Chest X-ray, AP view. Patient: 60 years old, sex F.
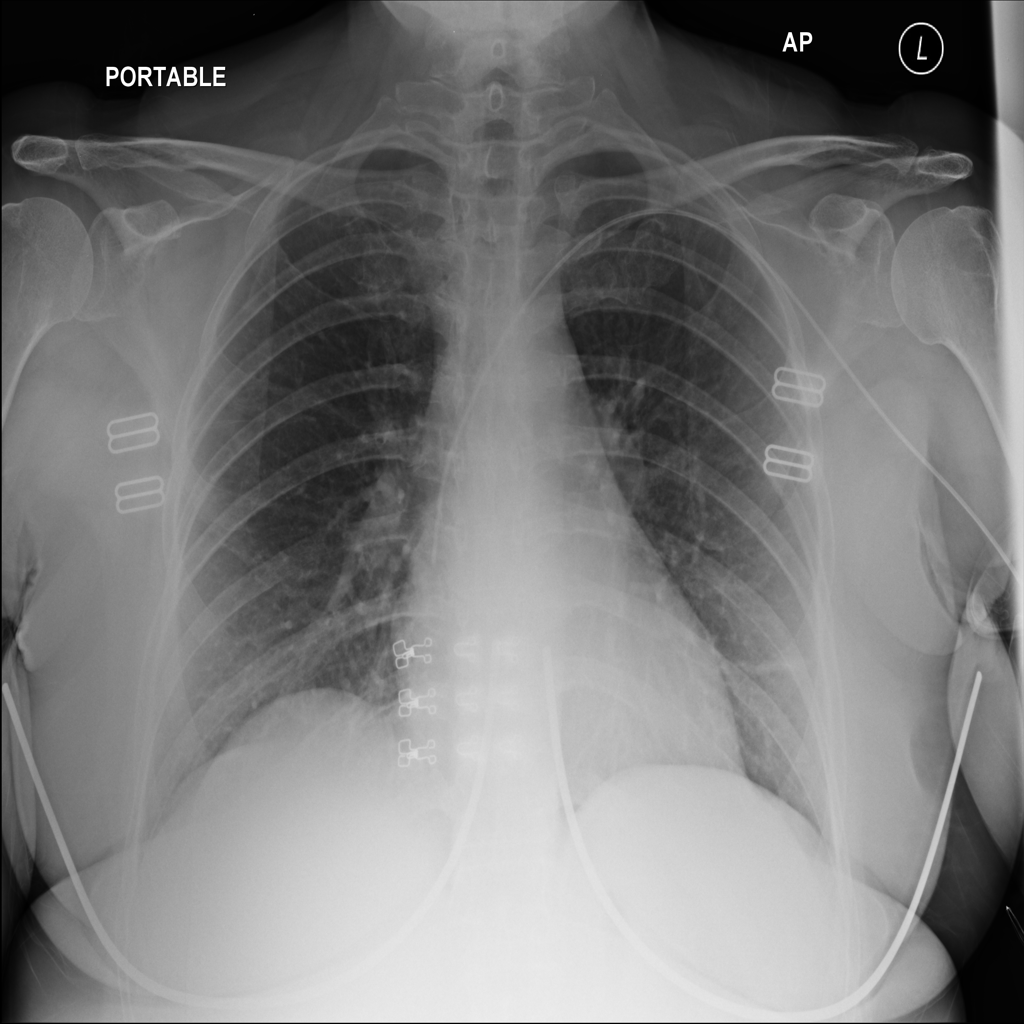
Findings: No Finding